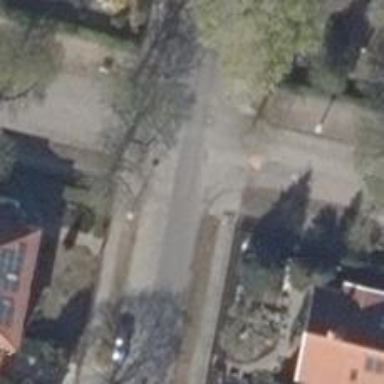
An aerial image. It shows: Residential road.